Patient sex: F
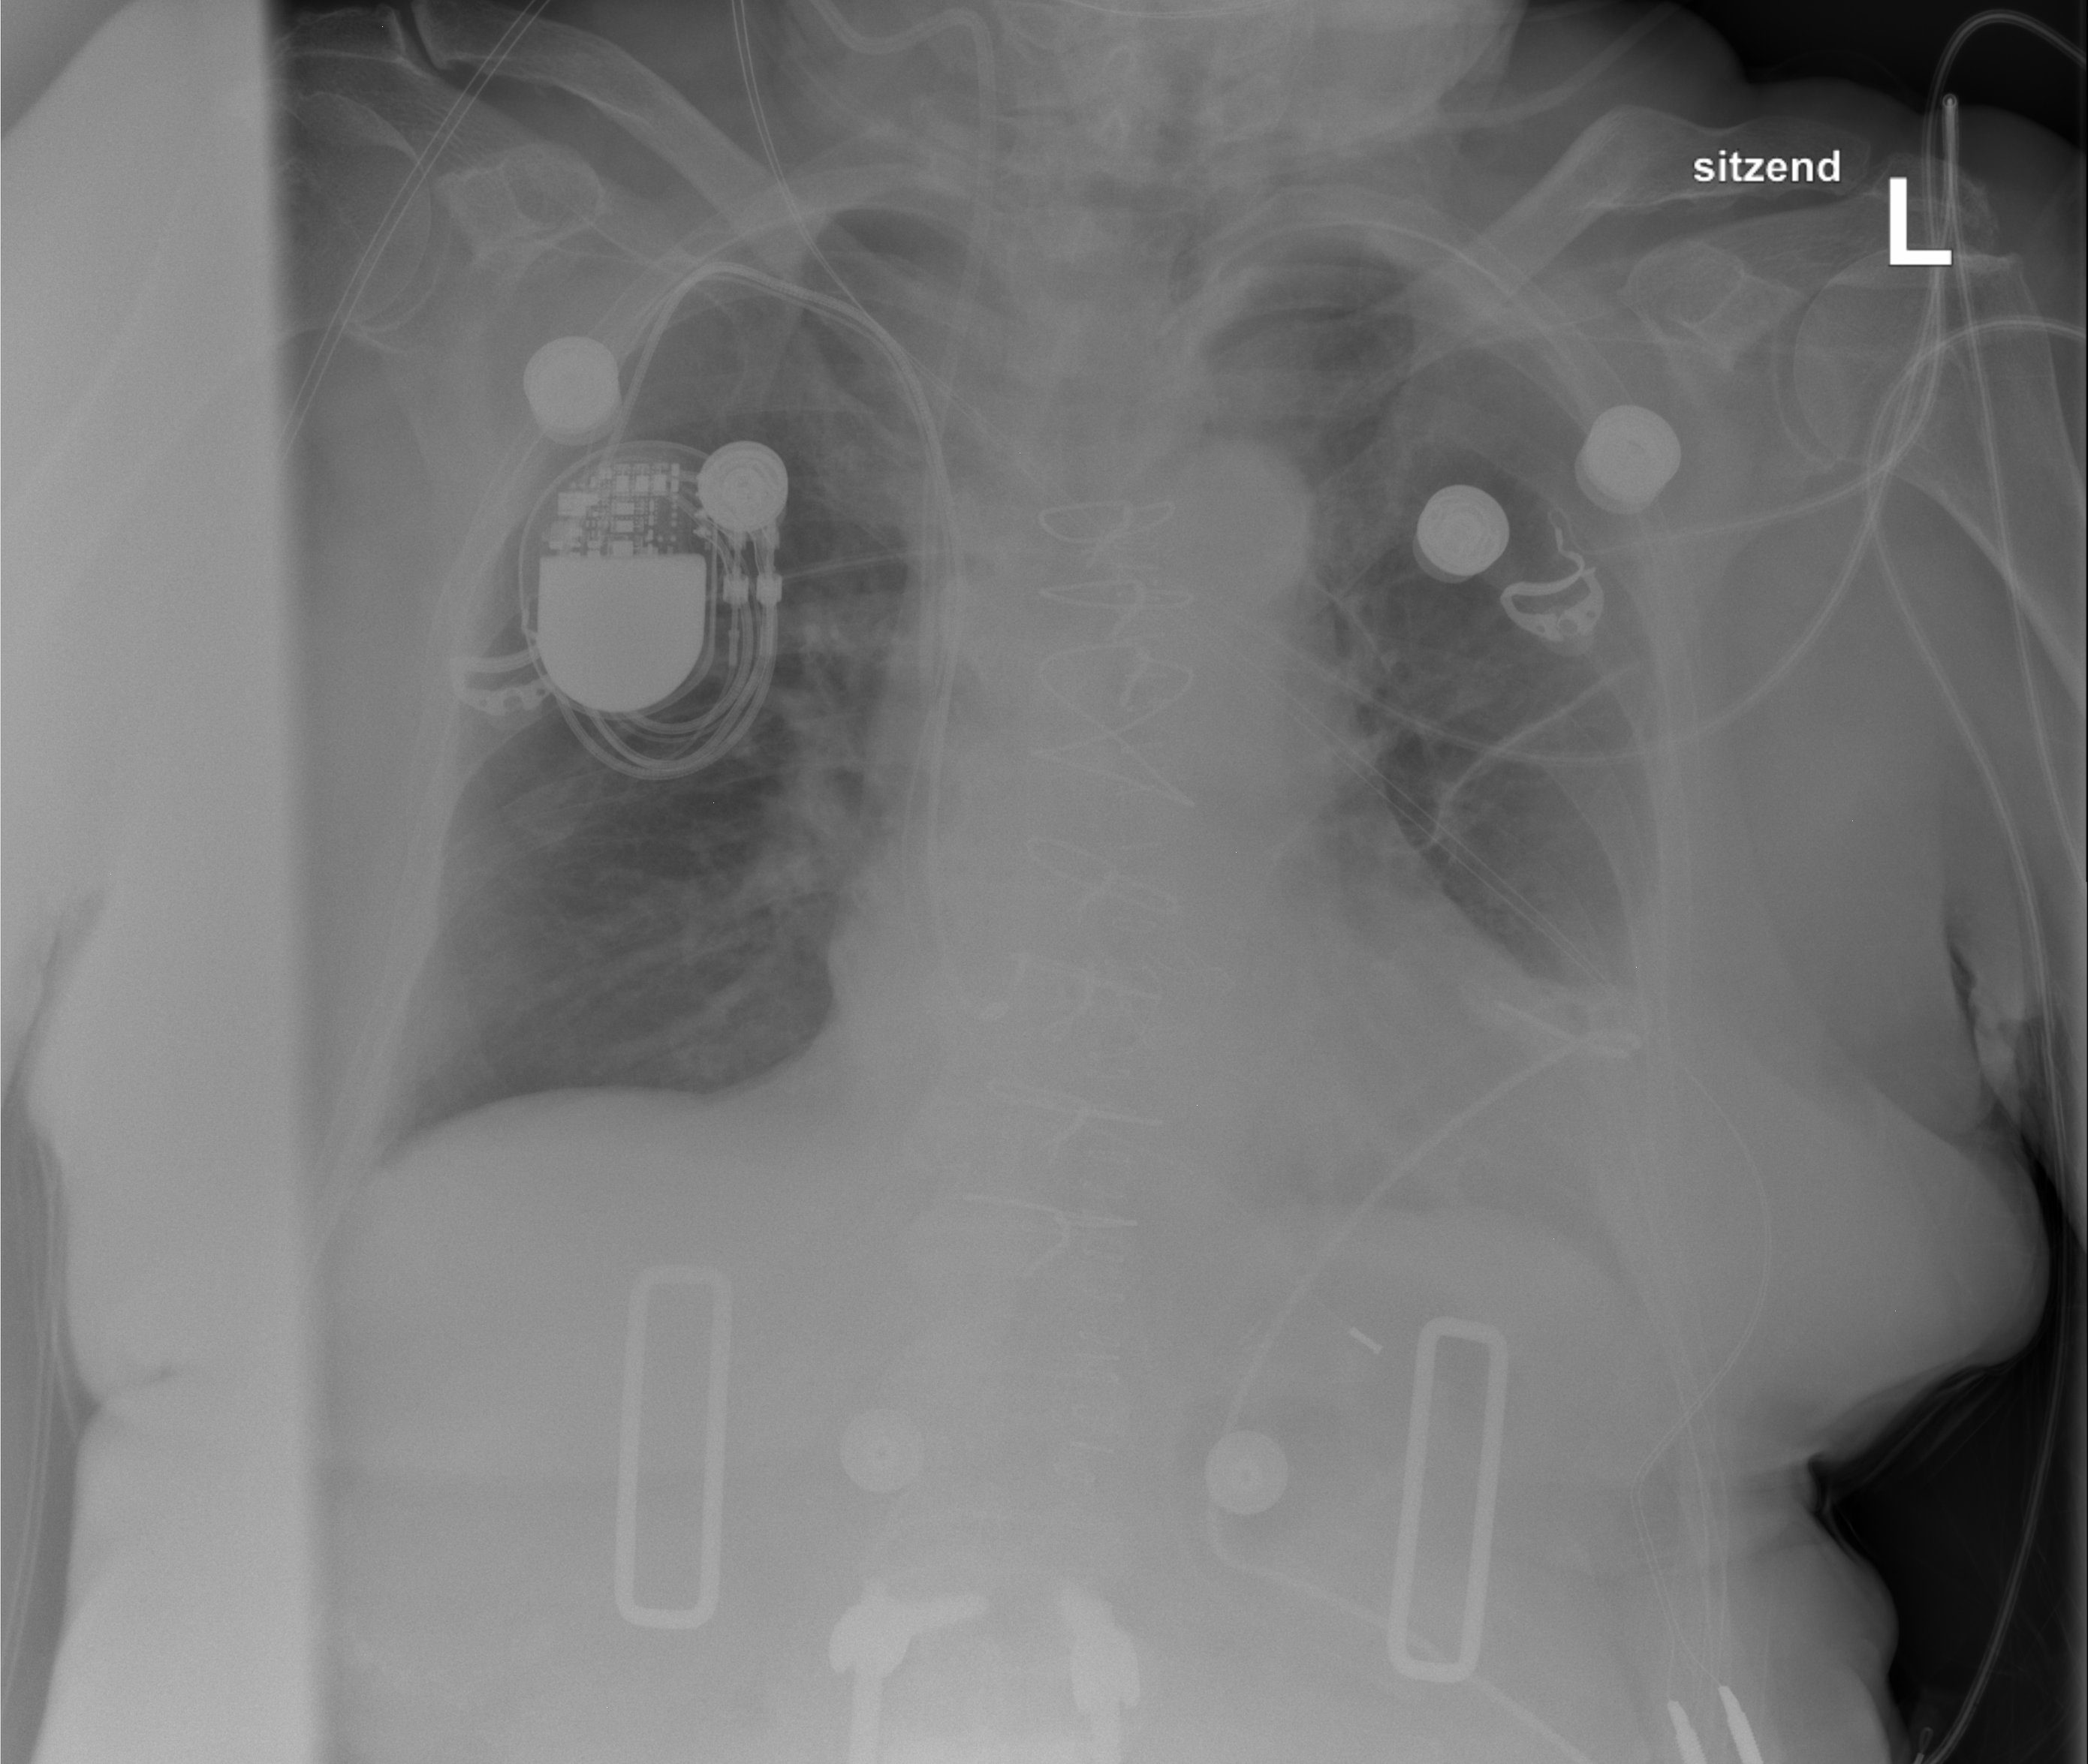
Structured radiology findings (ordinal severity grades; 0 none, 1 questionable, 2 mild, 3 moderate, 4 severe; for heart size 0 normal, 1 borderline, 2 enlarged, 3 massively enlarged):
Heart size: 2
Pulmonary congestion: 2
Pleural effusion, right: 1
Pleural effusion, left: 2
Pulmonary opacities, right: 0
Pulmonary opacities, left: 0
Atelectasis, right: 1
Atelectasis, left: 2